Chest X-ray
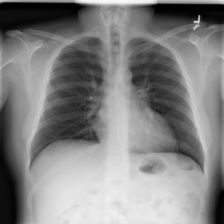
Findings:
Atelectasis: negative
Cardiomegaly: negative
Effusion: negative
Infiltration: negative
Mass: negative
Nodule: negative
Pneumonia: negative
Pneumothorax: negative
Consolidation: negative
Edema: negative
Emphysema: negative
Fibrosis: negative
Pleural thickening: negative
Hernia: negative